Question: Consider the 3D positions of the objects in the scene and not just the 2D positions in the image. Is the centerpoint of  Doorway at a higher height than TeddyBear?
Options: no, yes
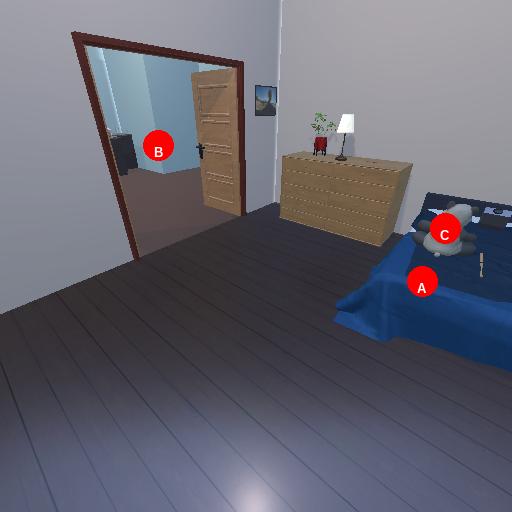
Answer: no